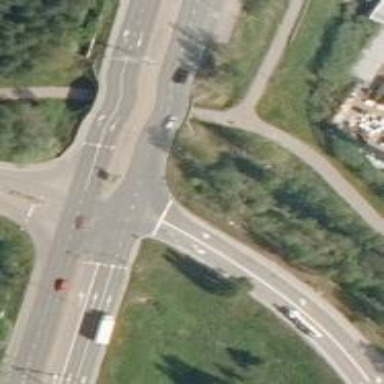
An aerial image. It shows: Trunk link road with asphalt surface.